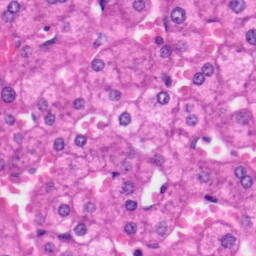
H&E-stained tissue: Liver